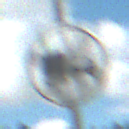
Verkehrszeichen: EndeUeberholverbotKraftfahrzeuge
Umgebung: Outdoor, Nature
Tageszeit: Midday
Wetter: PartlyCloudy
Licht: Natural
Jahreszeit: NotSpecified
Kontrast: HighContrast